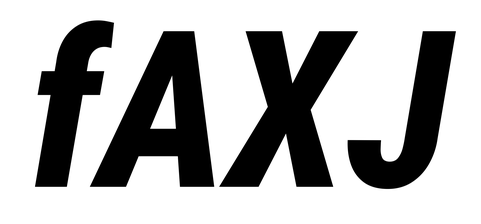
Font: Roboto-Italic_Condensed_ExtraBold_Italic